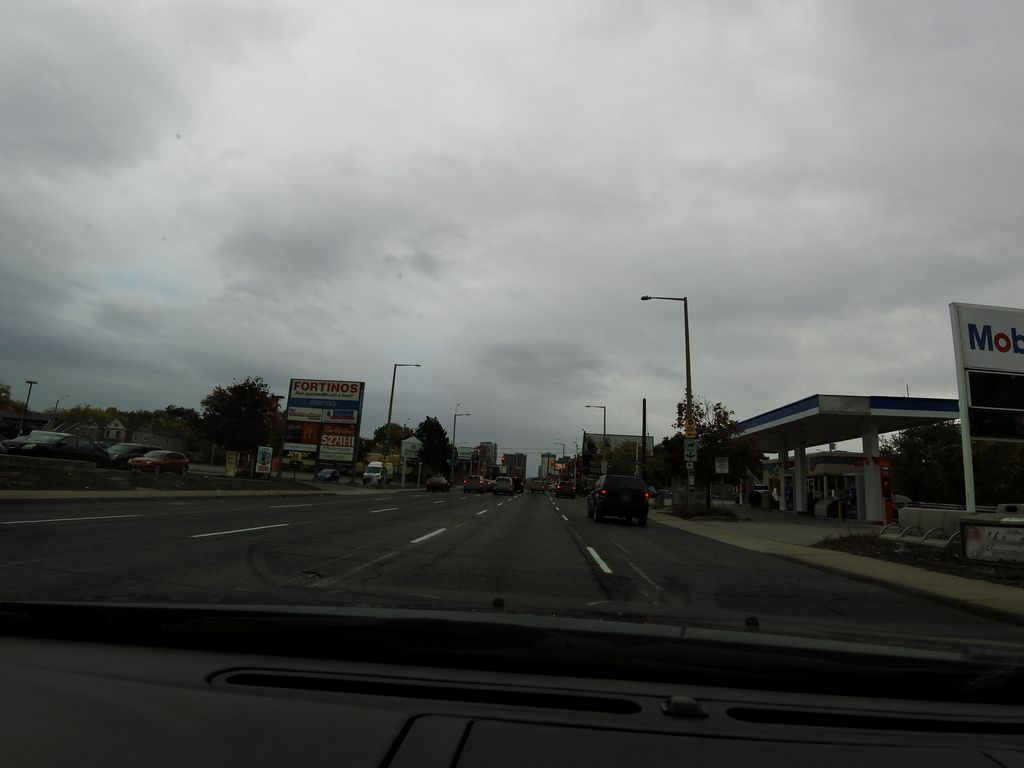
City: hamilton